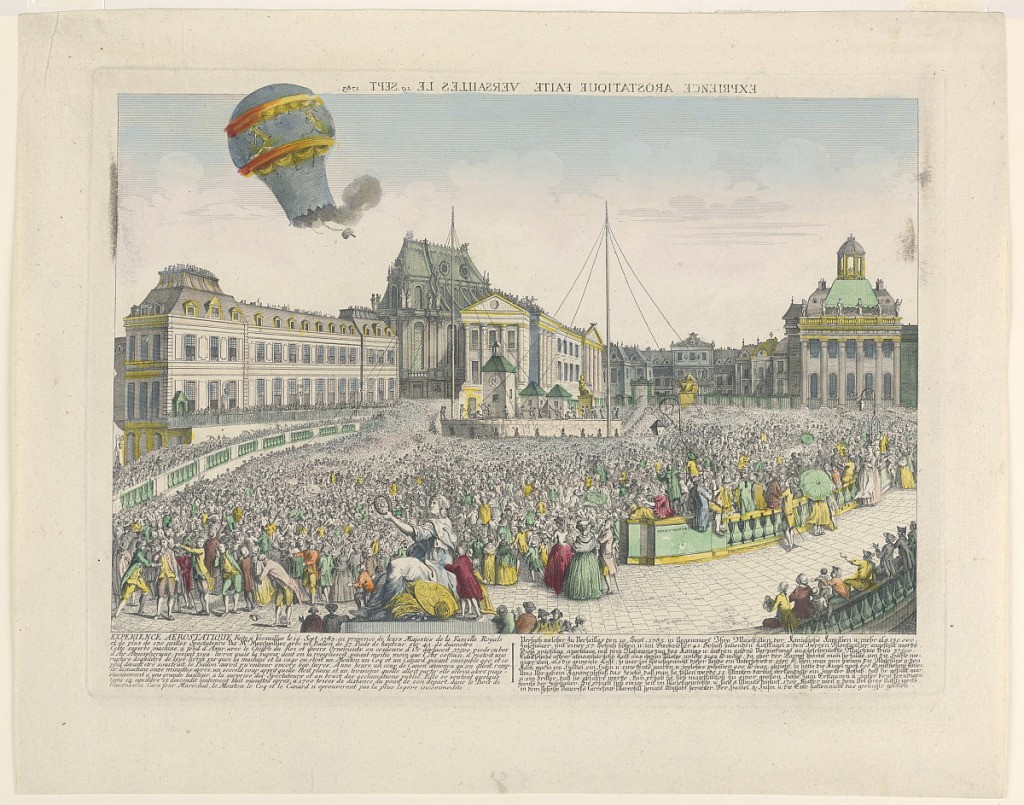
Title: Experience Arostatique Faite Versailles le 19 Septembre 1783
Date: ca. 1783
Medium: Engraving, brush and watercolor on paper
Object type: Print
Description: A large crowd gathered in the courtyard of the Chateau at Versailles watches a flaming balloon overhead. Below, lengthy description in French and German. At top: the title (in reverse).